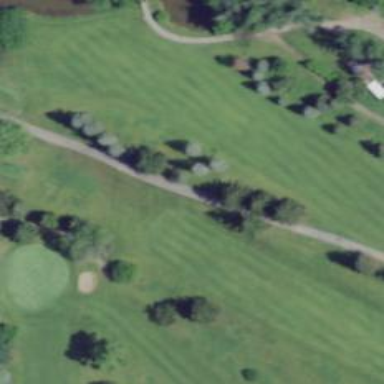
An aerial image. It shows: Scenic golf fairway.